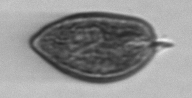
Label: Prorocentrum_micans